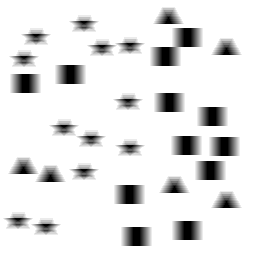
Squares: 12
Triangles: 6
Stars: 12
Total shapes: 30